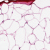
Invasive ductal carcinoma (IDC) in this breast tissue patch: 0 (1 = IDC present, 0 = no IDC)